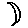
Label: moon